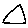
Label: triangle